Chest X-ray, PA view. Patient: 46 years old, sex F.
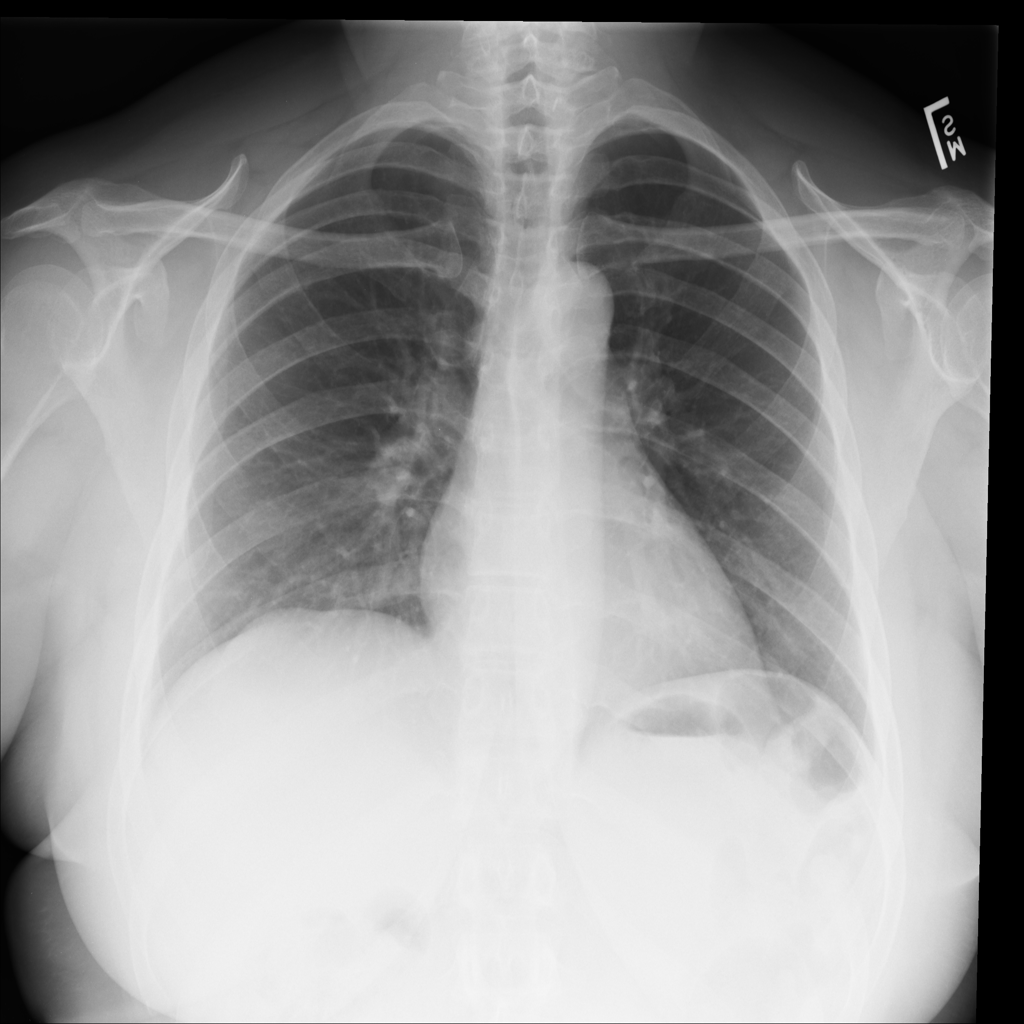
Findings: No Finding